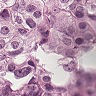
Metastatic tissue present: yes